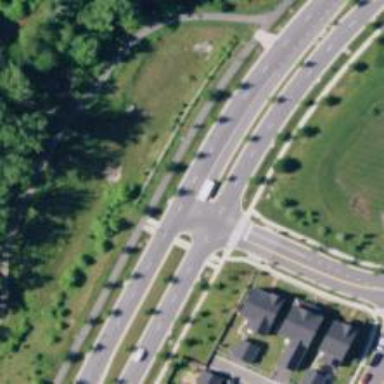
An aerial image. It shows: Marked road crossing.